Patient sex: F
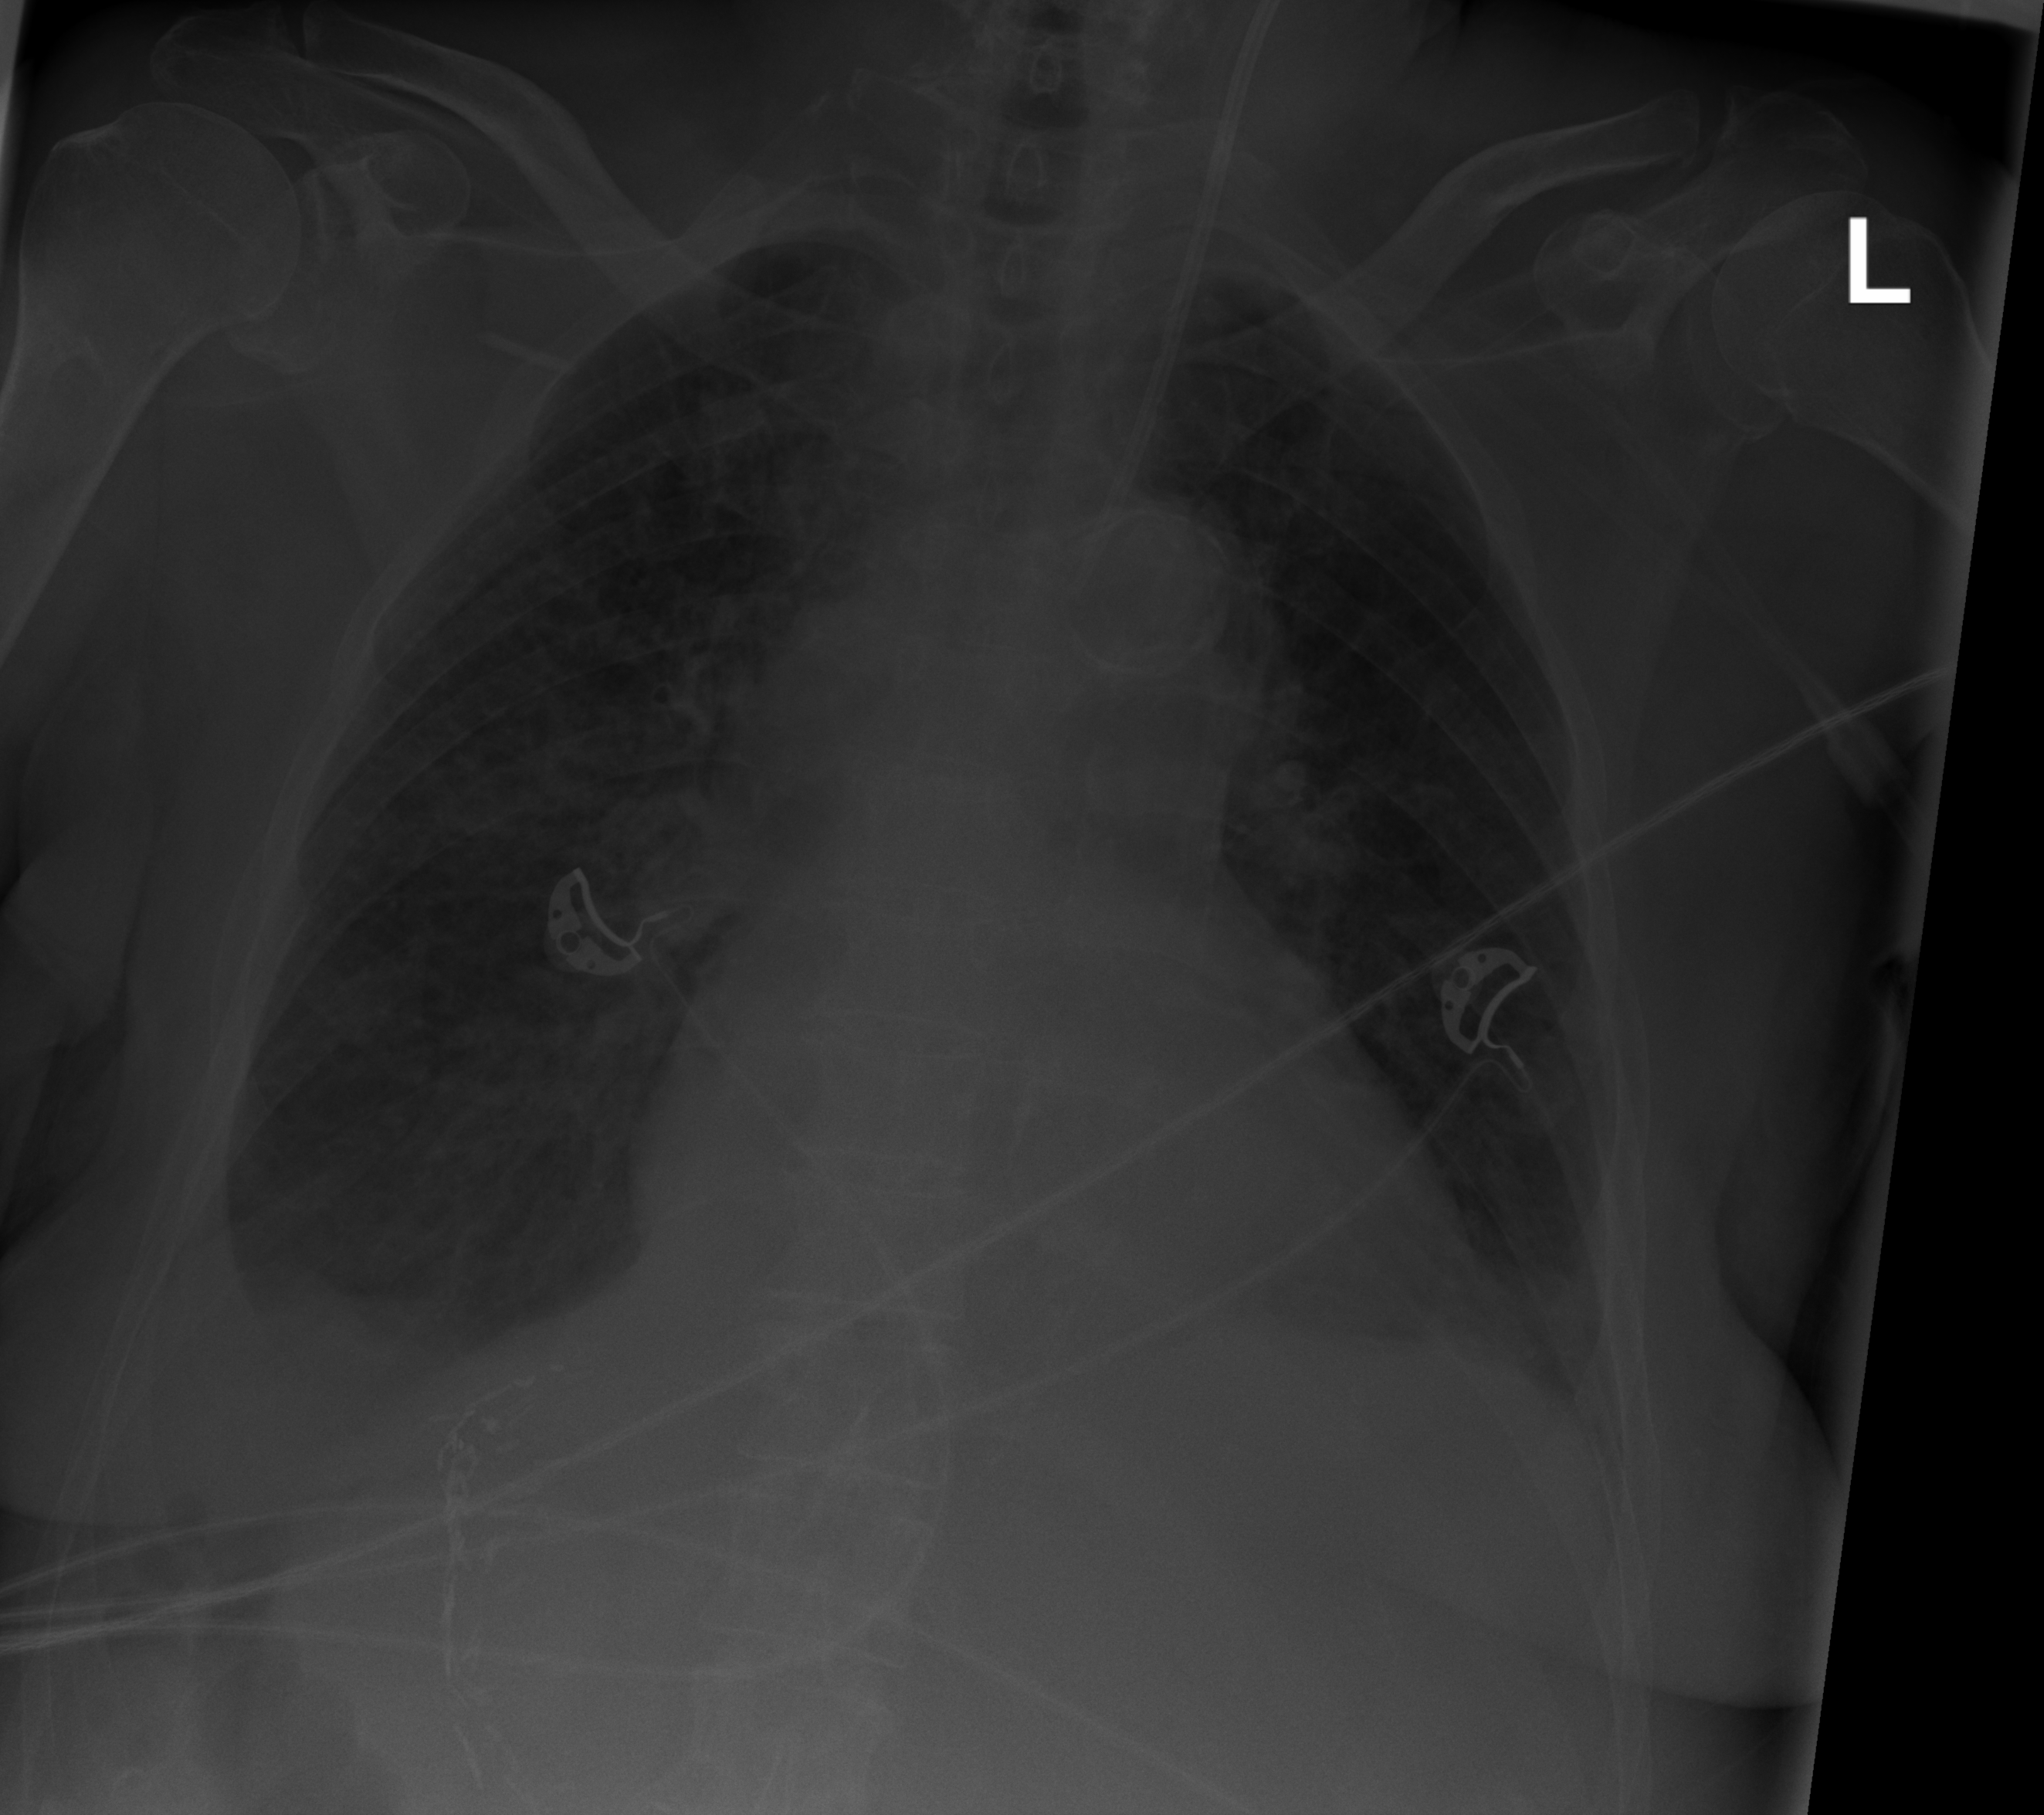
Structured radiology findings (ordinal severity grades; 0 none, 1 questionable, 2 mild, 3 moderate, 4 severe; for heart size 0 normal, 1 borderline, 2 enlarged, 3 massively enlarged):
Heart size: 1
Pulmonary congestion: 2
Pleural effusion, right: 2
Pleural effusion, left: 0
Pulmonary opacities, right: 2
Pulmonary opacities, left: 2
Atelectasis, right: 2
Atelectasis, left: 2